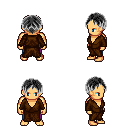
a pixel art fantasy rpg character, male body template, human, tanned skin, brown robe, magenta pants, gray parted hairstyle, four views (front, back, left, right), 2x2 character sprite sheet, small pixel art, hard edges, no anti-aliasing